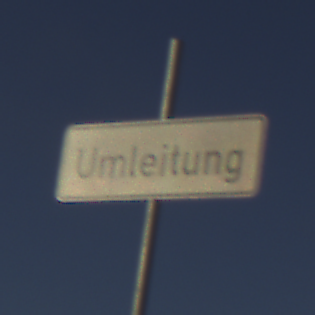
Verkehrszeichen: Umleitungsankuendigung
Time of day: SunriseSunset
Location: Outdoor (Nature)
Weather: PartlyCloudy
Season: NotSpecified
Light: Natural